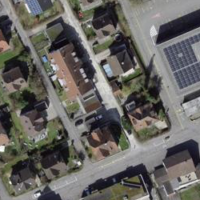
EUNIS habitat code: 54
Species observed at this site:
Eriophorum scheuchzeri